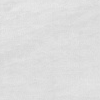
Atmospheric dust classification: not_dusty